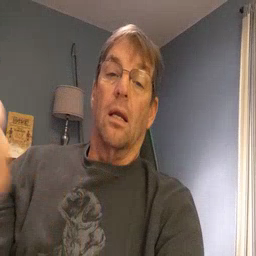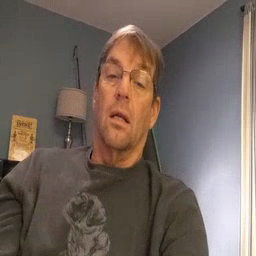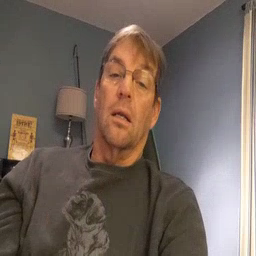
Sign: pen